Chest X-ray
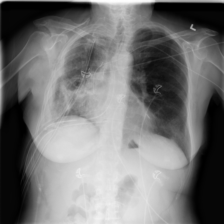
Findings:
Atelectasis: negative
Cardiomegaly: negative
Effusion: negative
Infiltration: negative
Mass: negative
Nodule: negative
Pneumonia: negative
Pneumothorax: positive
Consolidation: negative
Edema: negative
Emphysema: negative
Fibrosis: negative
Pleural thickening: positive
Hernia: negative